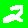
Digit: 2